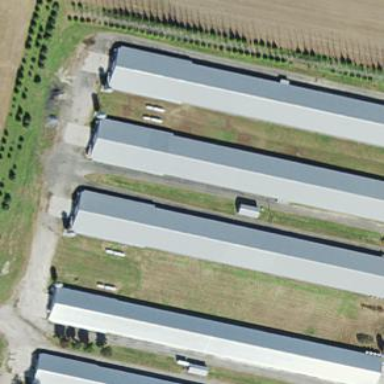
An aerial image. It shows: Farm auxiliary building.